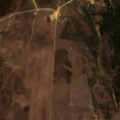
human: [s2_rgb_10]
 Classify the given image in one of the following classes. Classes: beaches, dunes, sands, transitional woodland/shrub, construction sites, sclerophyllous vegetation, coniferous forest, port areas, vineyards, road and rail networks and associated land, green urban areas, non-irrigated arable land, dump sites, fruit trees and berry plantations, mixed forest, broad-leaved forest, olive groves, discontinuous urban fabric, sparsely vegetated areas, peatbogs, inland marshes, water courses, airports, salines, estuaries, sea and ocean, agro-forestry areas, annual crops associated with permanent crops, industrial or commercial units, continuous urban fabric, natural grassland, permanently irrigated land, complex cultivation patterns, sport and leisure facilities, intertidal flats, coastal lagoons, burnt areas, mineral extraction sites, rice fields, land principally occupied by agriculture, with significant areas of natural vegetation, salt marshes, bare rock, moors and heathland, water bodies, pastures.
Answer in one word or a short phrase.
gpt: non-irrigated arable land, natural grassland, sclerophyllous vegetation, transitional woodland/shrub